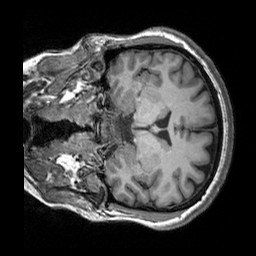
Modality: T1w
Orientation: coronal
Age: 34
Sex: female
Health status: healthy
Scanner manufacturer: siemens
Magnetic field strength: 3 T
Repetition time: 2.3 s
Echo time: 0.00303 s